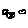
Label: moon